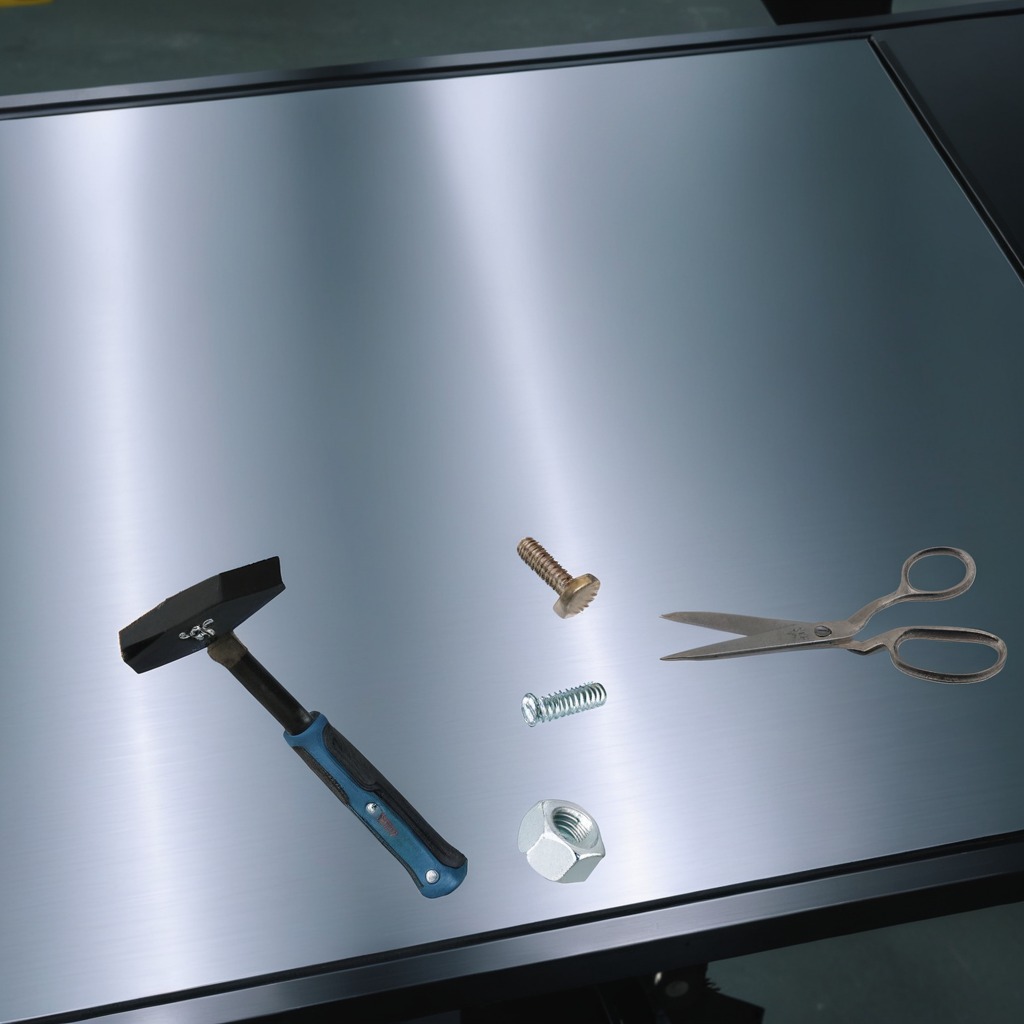
A metal machine screw, a hammer, a coiled metal spring, a metal nut, and a pair of scissors are lying on a metal table in a machine shop under fluorescent lights.